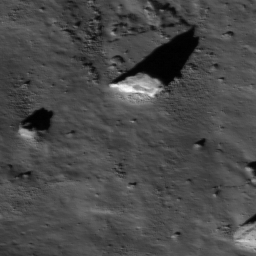
Host type: background_regolith
Lunar coordinates: latitude nan, longitude nan